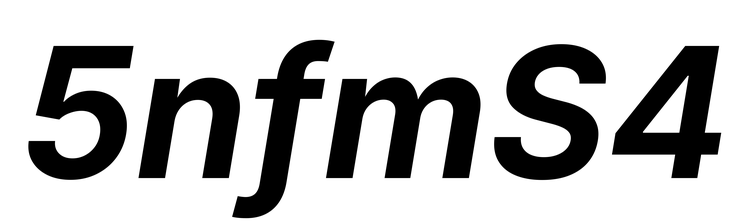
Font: Inter-Italic_Bold_Italic